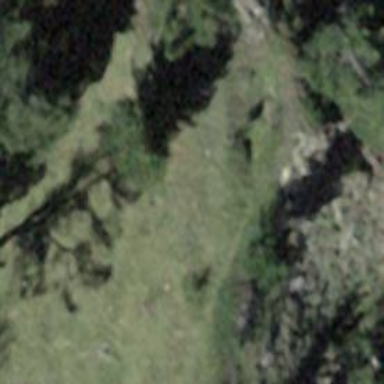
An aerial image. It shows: Cliff in nature.